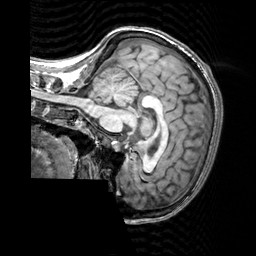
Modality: T1w
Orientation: sagittal
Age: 26
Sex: female
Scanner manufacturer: siemens
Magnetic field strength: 3 T
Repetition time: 2.3 s
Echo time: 0.00303 s